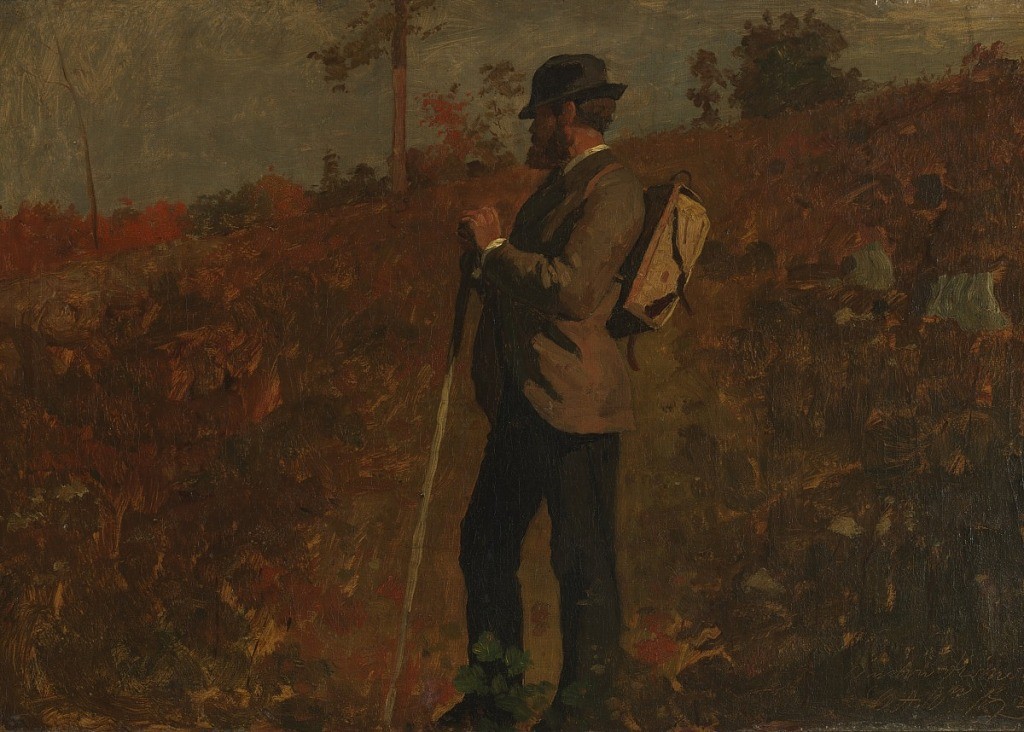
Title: Man with a Knapsack
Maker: Winslow Homer, American, 1836–1910
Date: October 10, 1873
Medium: Brush and oil paint on canvas
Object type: Painting
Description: A male figure with a reddish-brown beard, grey coat, dark trousers, and knapsack, stands on a hillside. Shrubs and trees surround the figure.